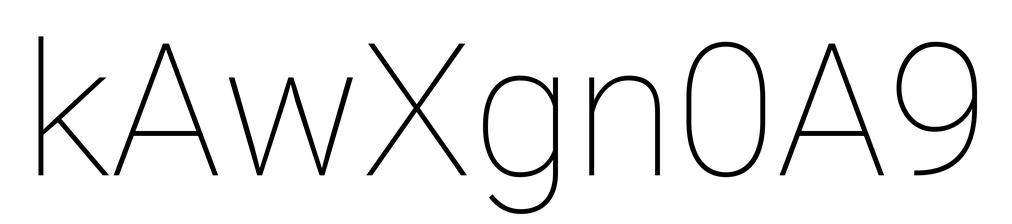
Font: Roboto_Thin